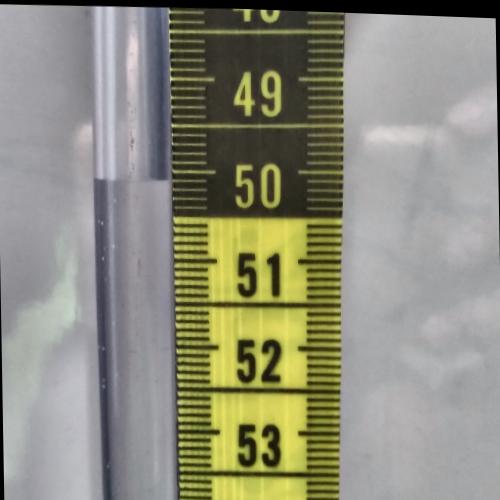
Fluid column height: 50.1 cm